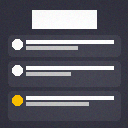
Screen state: on